Question: What dictates which type of team menu shows up for my project? Is there a way to switch between the two?
1. very traditional git-ish (ie. without "Synchorize Workspace" option)
2. eclipse team-ish (eg. with "Synchroize Workspace" option)
### Update
My git repositories view shows the following:

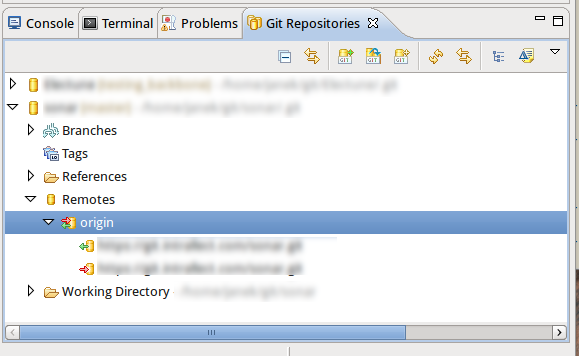
Answer: Using the following steps I have enabled the "Team" features for my project:
- - - - -